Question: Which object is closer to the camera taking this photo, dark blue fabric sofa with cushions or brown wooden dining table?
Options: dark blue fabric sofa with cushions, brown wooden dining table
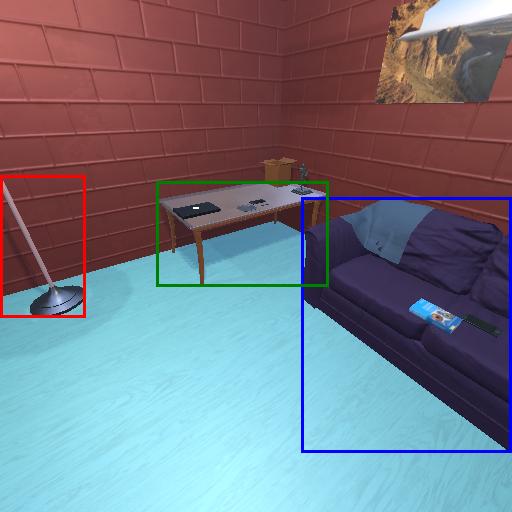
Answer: dark blue fabric sofa with cushions